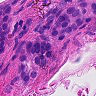
Metastatic tissue present: yes